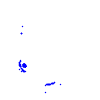
Particle: pion